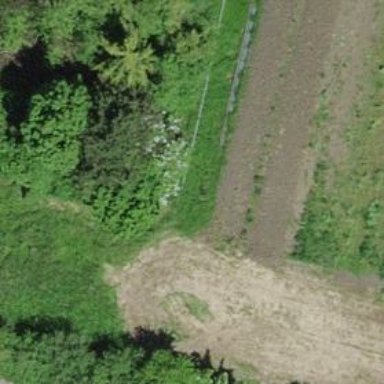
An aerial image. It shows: Hedge acting as barrier.